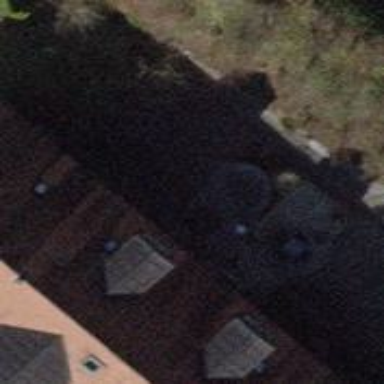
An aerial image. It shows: Terrace building.